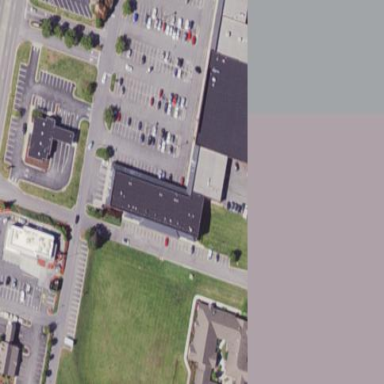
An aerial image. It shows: Retail building.